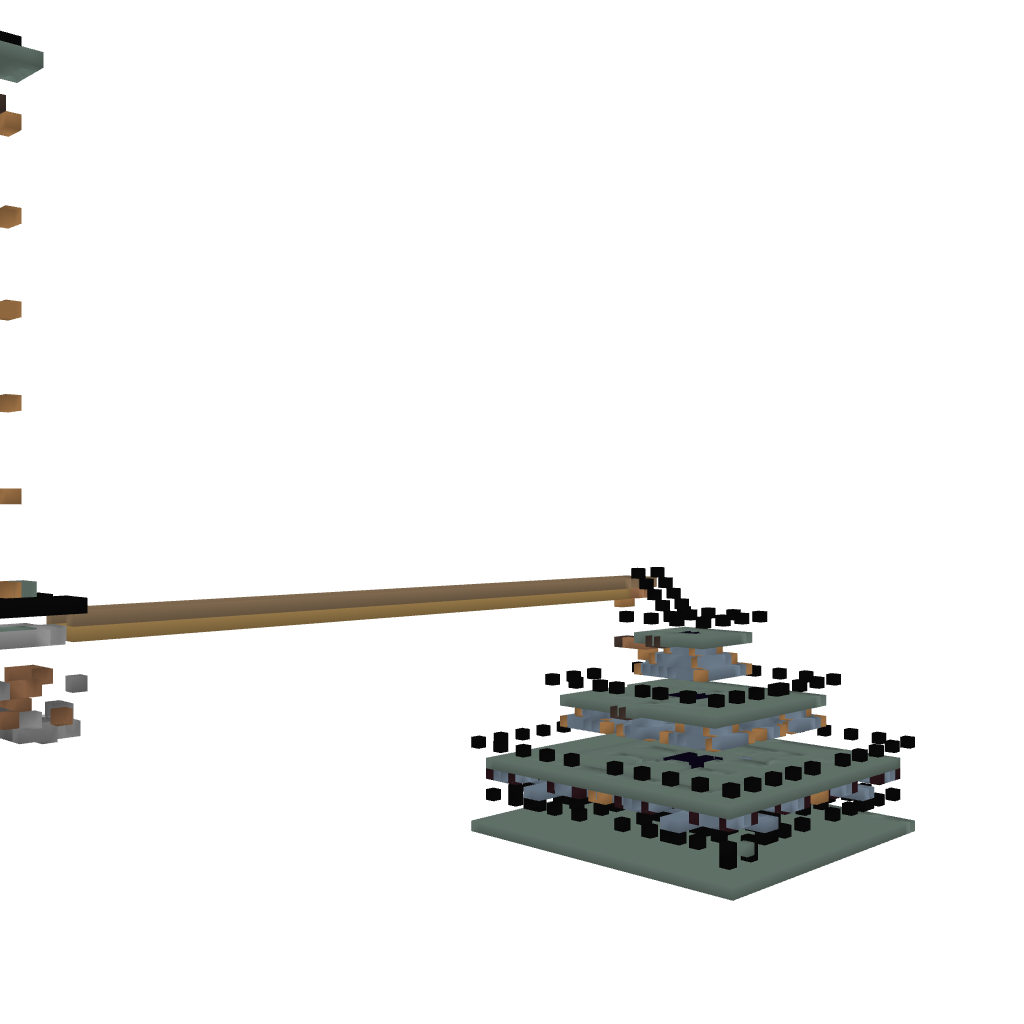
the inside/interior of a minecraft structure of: Castle 1